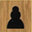
Piece: bP